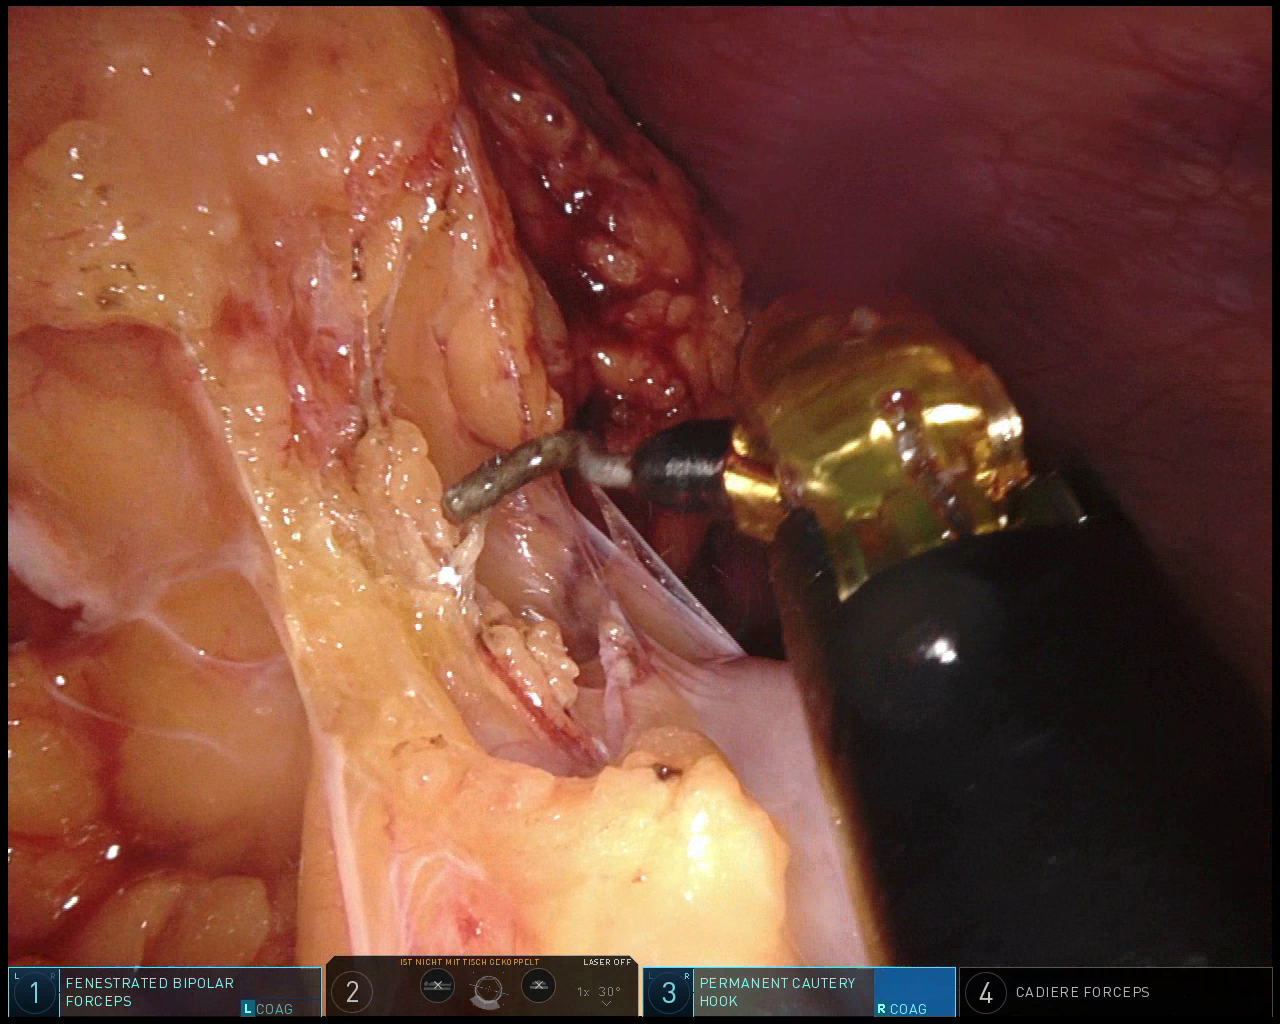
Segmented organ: abdominal_wall
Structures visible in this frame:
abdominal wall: yes
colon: no
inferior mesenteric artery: no
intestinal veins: no
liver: no
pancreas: no
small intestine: no
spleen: no
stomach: yes
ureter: no
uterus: no
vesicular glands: no